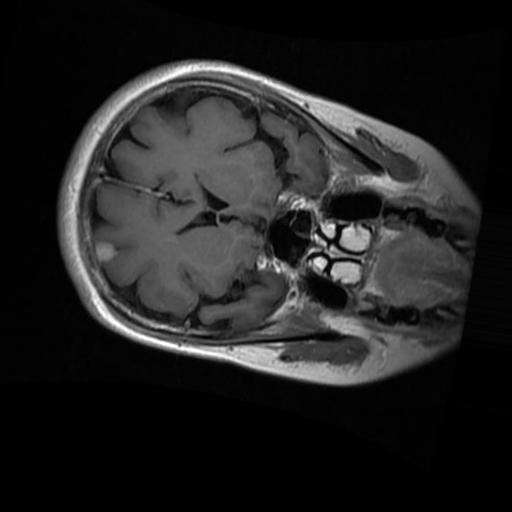
Label: brain_menin